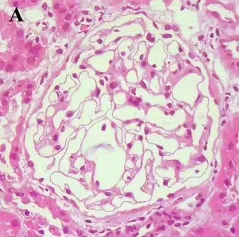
Kidney biopsy findings indicate glomerular minimal change. One of the 25 glomeruli showed signs of global sclerosis on light microscopy. The remaining glomeruli appeared normal in terms of cellularity, capillary wall, mesangial matrix, and cells [(A), hematoxylin and eosin.
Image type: pathology (h&e)